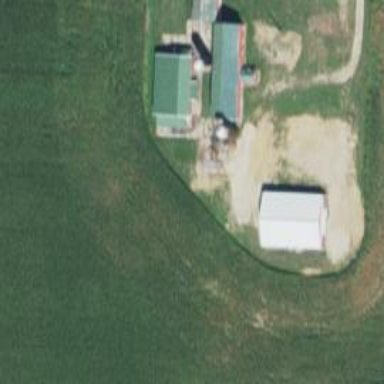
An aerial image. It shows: Silo.